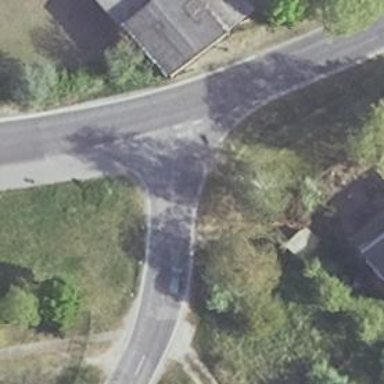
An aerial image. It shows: Road with "give way" sign.